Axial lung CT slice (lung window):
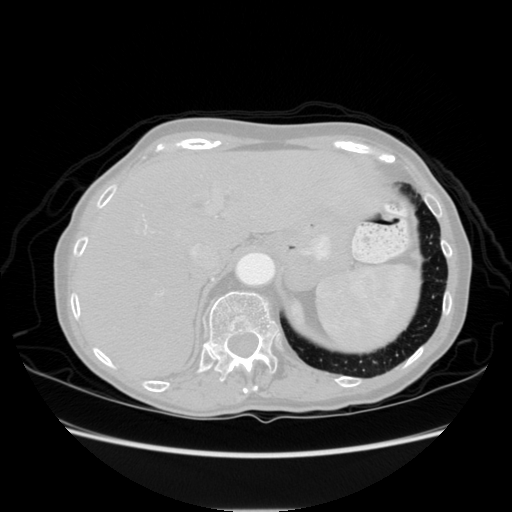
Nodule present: no